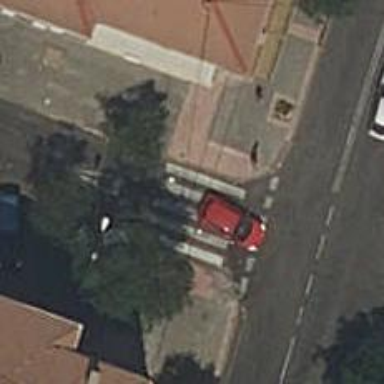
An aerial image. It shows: Zebra crossing on the road.